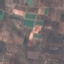
Land use / land cover class: PermanentCrop